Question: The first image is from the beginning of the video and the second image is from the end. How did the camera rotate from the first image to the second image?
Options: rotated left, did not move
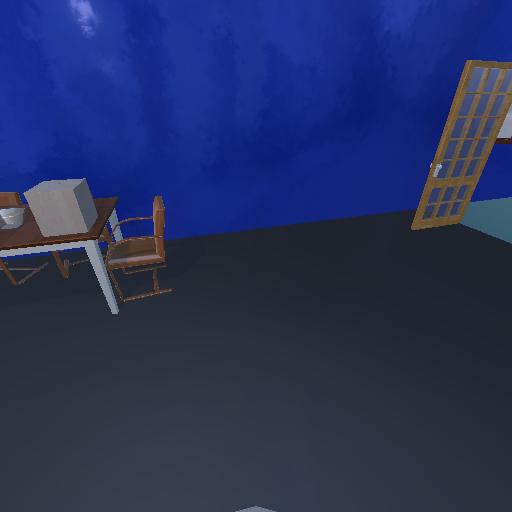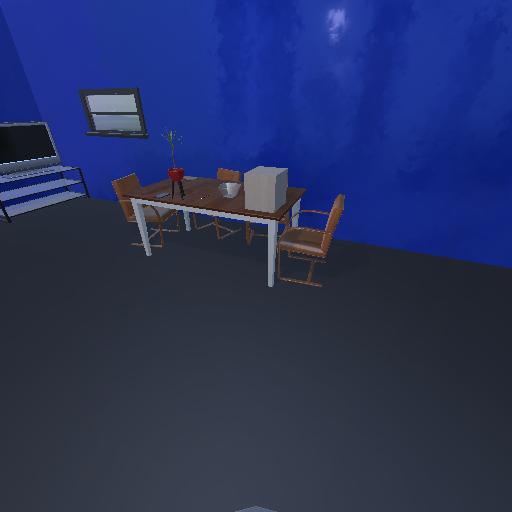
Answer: rotated left